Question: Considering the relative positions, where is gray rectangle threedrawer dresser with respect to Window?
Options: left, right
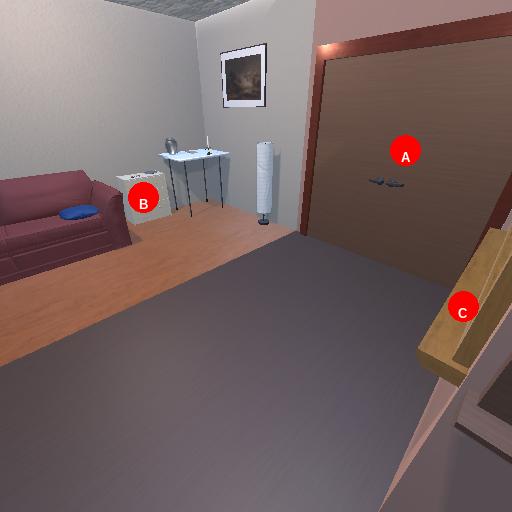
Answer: left